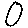
Label: circle